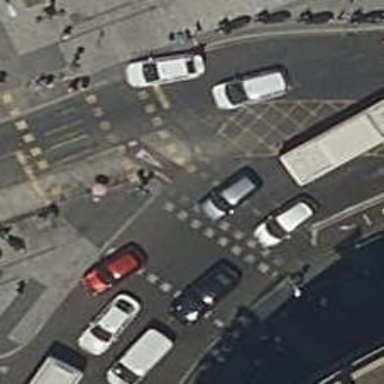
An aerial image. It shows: Road with traffic signals and zebra crossing with traffic signals.